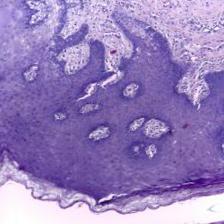
Diagnosis: Normal